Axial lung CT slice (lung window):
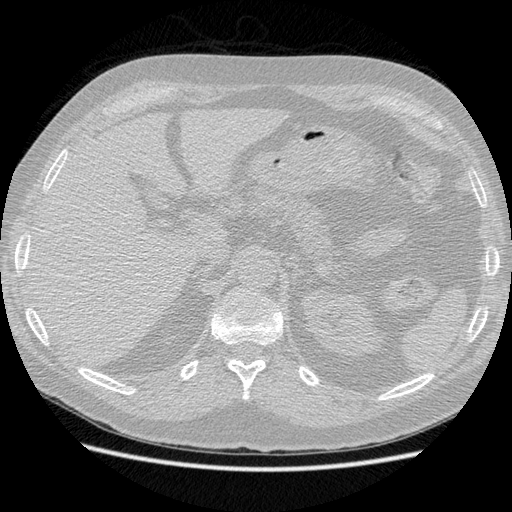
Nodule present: no